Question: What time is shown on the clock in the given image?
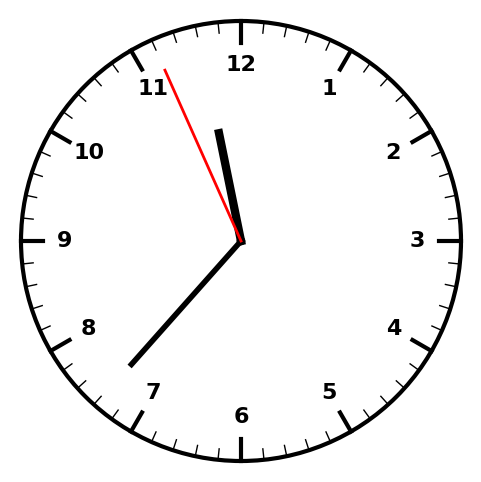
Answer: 11:36:56